Brain MRI, t2w sequence, axial 2D slice.
Patient: age 27, sex F, weight 90 kg, height 1.9 m
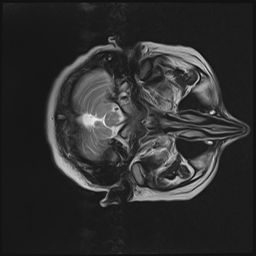